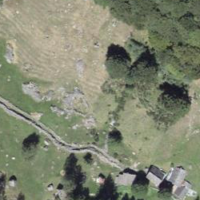
EUNIS habitat code: 23
Species observed at this site:
Cryptogramma crispa